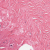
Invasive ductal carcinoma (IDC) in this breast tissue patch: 0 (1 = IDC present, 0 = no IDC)